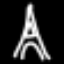
Label: The Eiffel Tower